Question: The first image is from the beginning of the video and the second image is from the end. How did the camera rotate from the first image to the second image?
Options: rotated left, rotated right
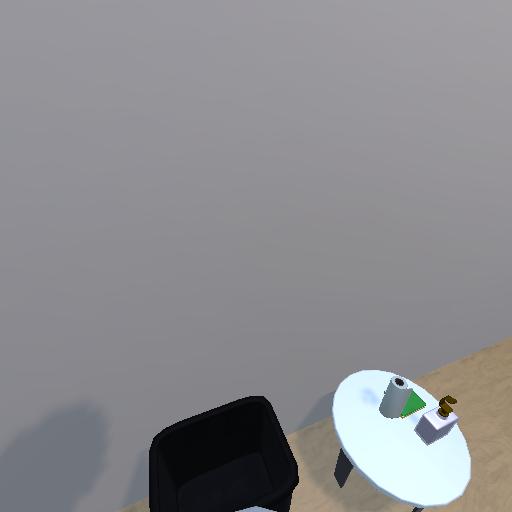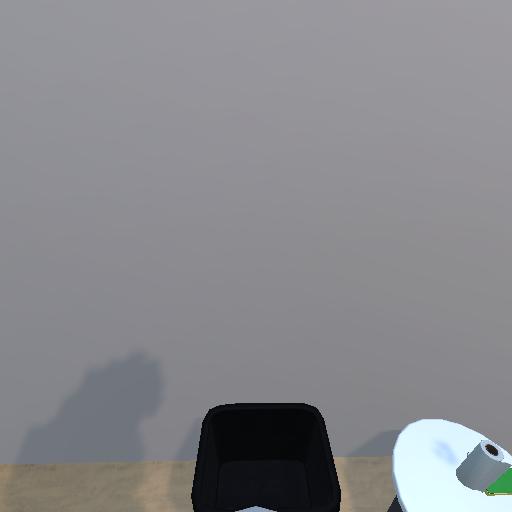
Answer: rotated left